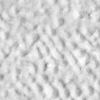
Label: not_dusty